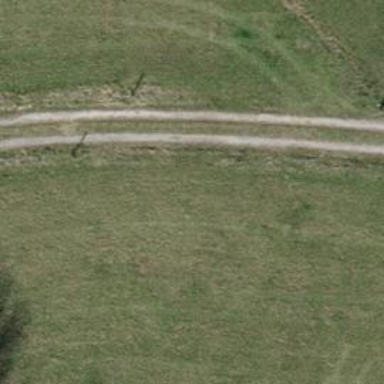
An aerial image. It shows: Compacted track with grade2 surface.